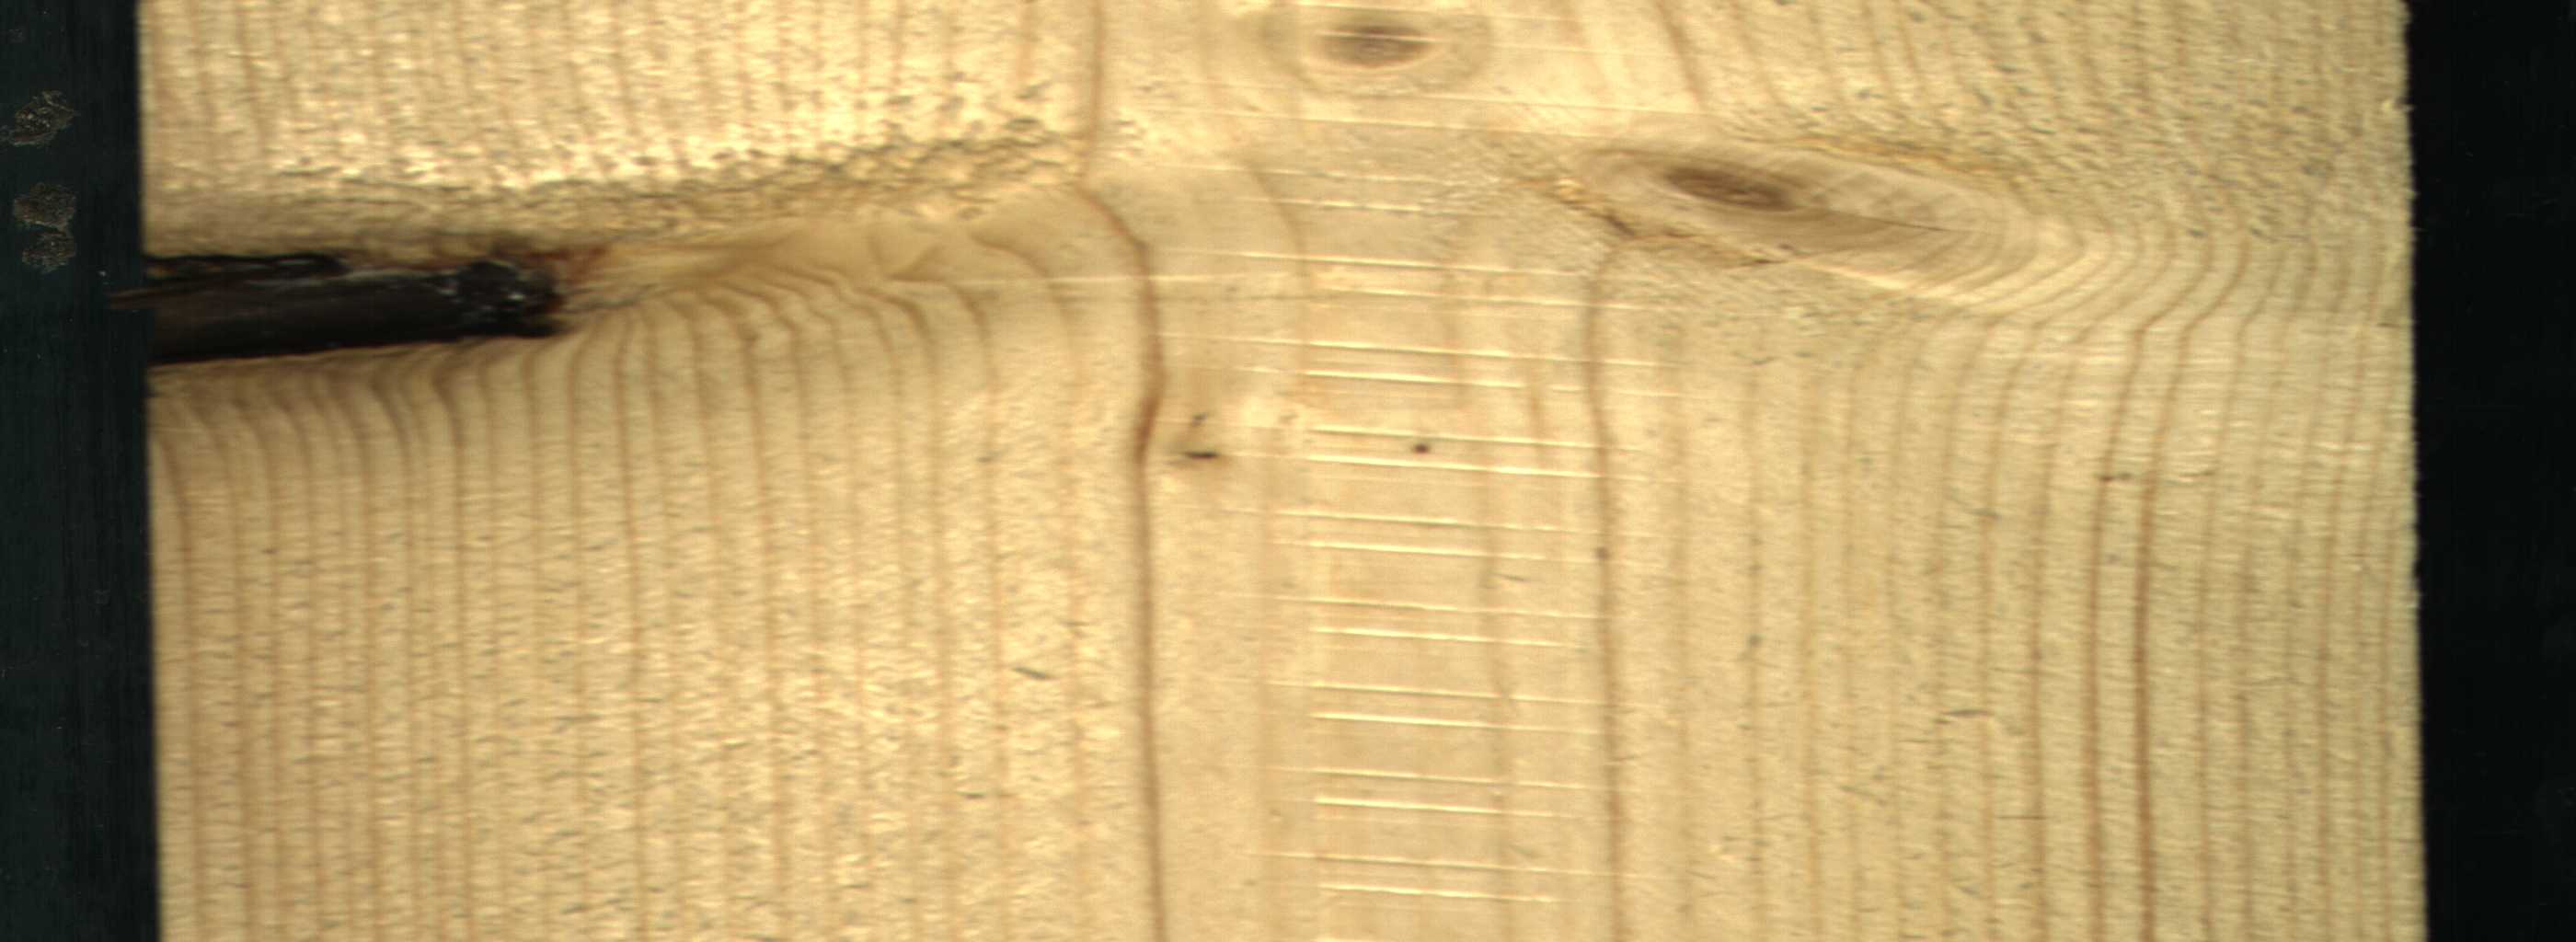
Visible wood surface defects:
Knot_missing
Live_Knot
Live_Knot